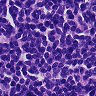
Metastatic tissue present: no